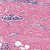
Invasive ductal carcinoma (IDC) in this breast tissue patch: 0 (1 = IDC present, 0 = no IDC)